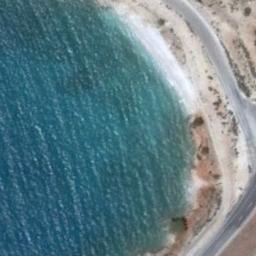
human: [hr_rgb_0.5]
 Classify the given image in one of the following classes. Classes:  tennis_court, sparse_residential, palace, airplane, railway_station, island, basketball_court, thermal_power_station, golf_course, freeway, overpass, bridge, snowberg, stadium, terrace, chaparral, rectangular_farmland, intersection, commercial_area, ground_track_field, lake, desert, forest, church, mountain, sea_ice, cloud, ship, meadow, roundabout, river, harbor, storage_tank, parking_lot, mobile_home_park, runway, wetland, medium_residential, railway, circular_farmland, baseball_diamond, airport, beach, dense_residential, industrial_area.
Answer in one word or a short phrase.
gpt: beach